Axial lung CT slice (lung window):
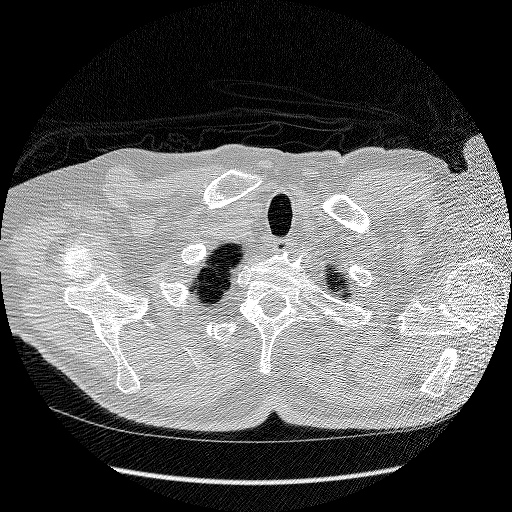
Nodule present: no